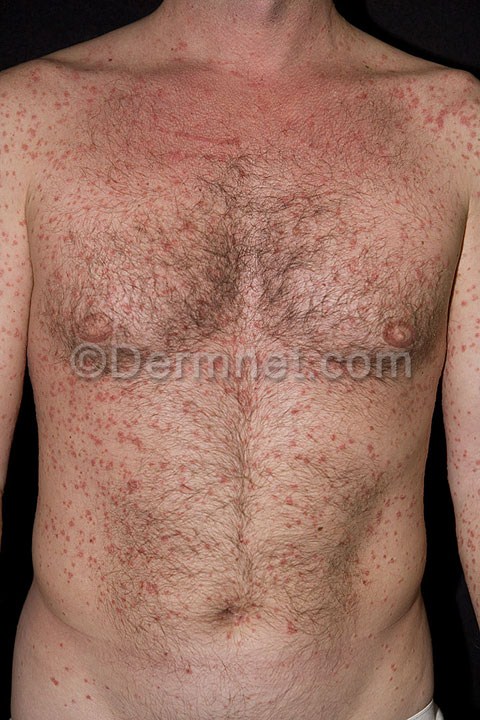
Disease: Psoriasis pictures Lichen Planus and related diseases